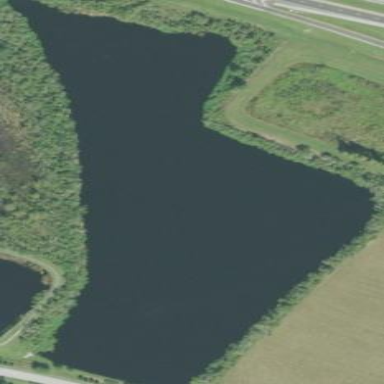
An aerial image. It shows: Serene lake.